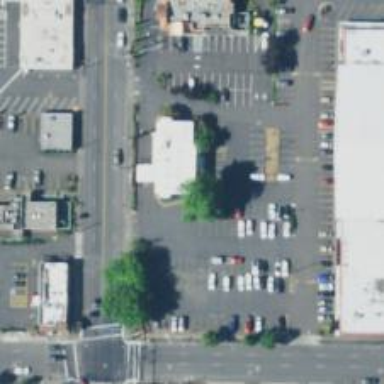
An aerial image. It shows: Parking space is available.